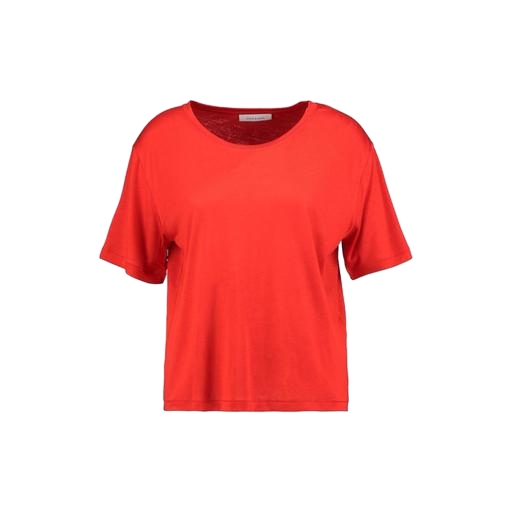
red boxy tee, red round neck boyfriend tee, red scoop tee, white background